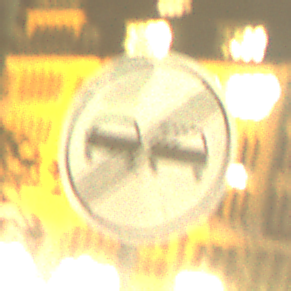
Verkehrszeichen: EndeUeberholverbot
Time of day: Night
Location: Outdoor (Urban)
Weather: Overcast
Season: NotSpecified
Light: Artificial